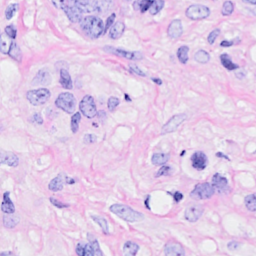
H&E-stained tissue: Breast